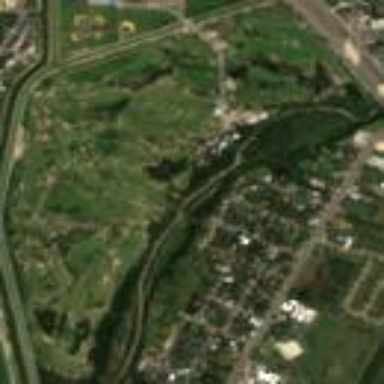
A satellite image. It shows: Golf course.